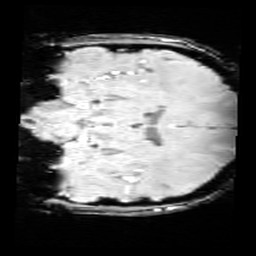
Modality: SWI
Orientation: coronal
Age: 14
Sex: female
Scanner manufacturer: siemens
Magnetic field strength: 3 T
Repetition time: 0.027 s
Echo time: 0.02 s